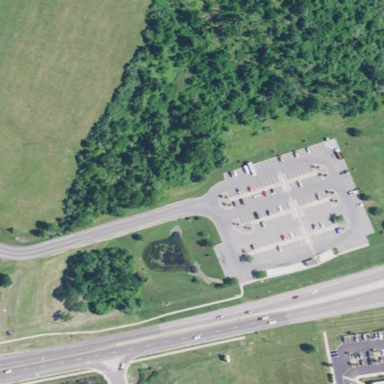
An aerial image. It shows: Road serving as parking aisle.